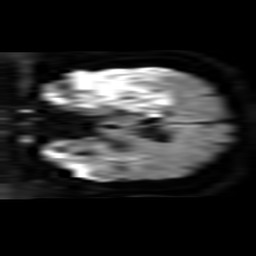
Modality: TRACE
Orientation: coronal
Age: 69
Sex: female
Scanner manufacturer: philips
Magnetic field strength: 3 T
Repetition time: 3.076 s
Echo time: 0.076 s